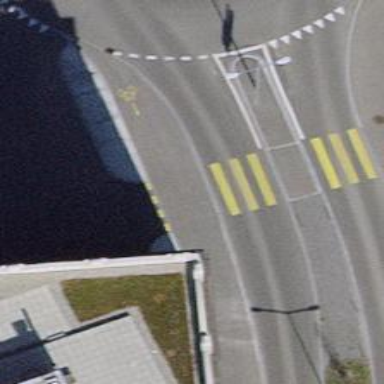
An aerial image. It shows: Uncontrolled zebra crossing with marked island on the road.